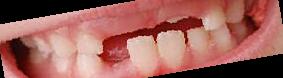
Condition: hypodontia